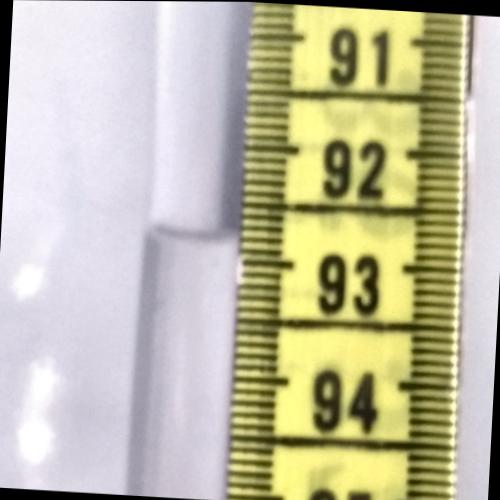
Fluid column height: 92.8 cm